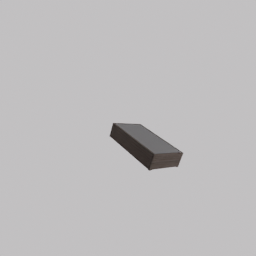
Label: furniture